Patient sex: M
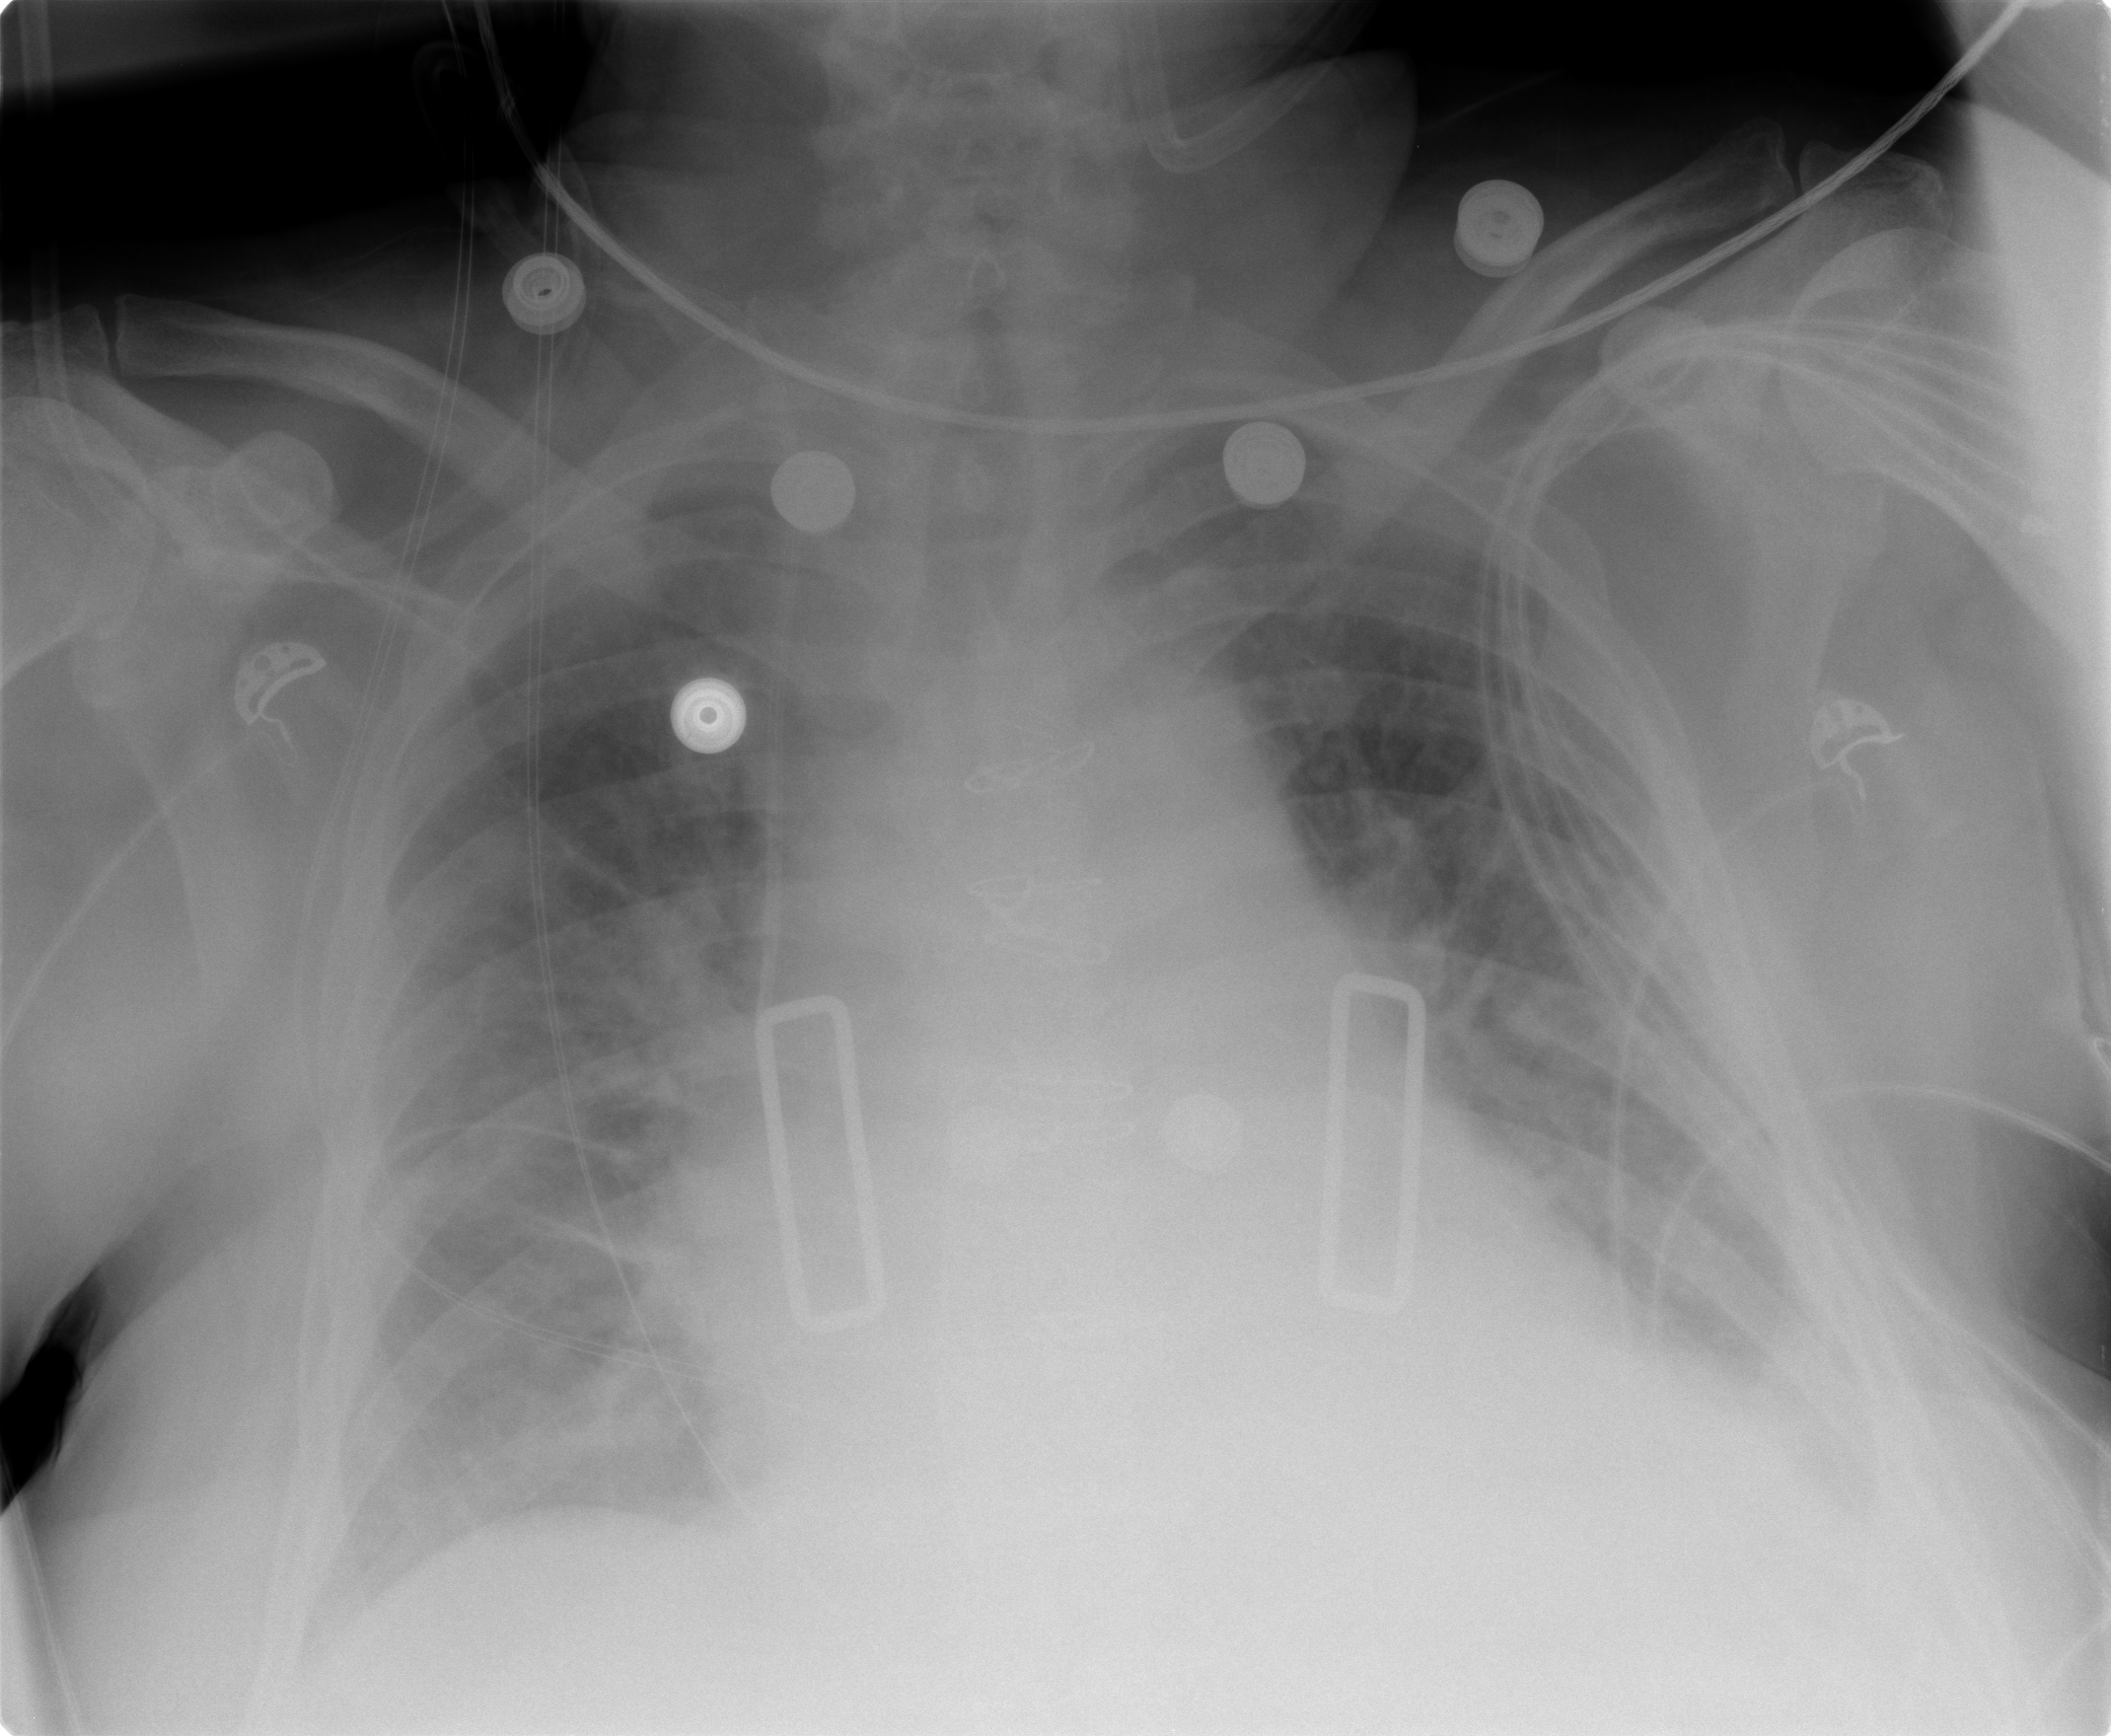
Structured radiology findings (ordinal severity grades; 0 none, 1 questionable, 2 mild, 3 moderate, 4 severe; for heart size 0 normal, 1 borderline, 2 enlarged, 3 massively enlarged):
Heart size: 2
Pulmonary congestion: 3
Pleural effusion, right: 2
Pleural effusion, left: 2
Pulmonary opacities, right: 2
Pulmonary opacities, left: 2
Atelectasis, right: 2
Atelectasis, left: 2